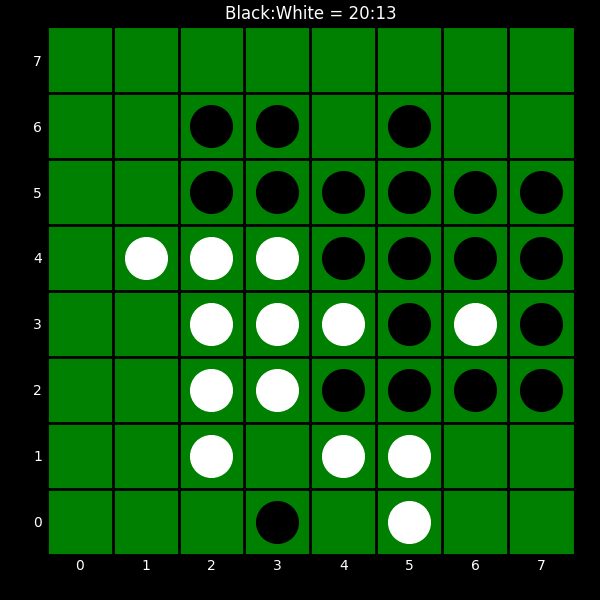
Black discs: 20
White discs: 13